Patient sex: M
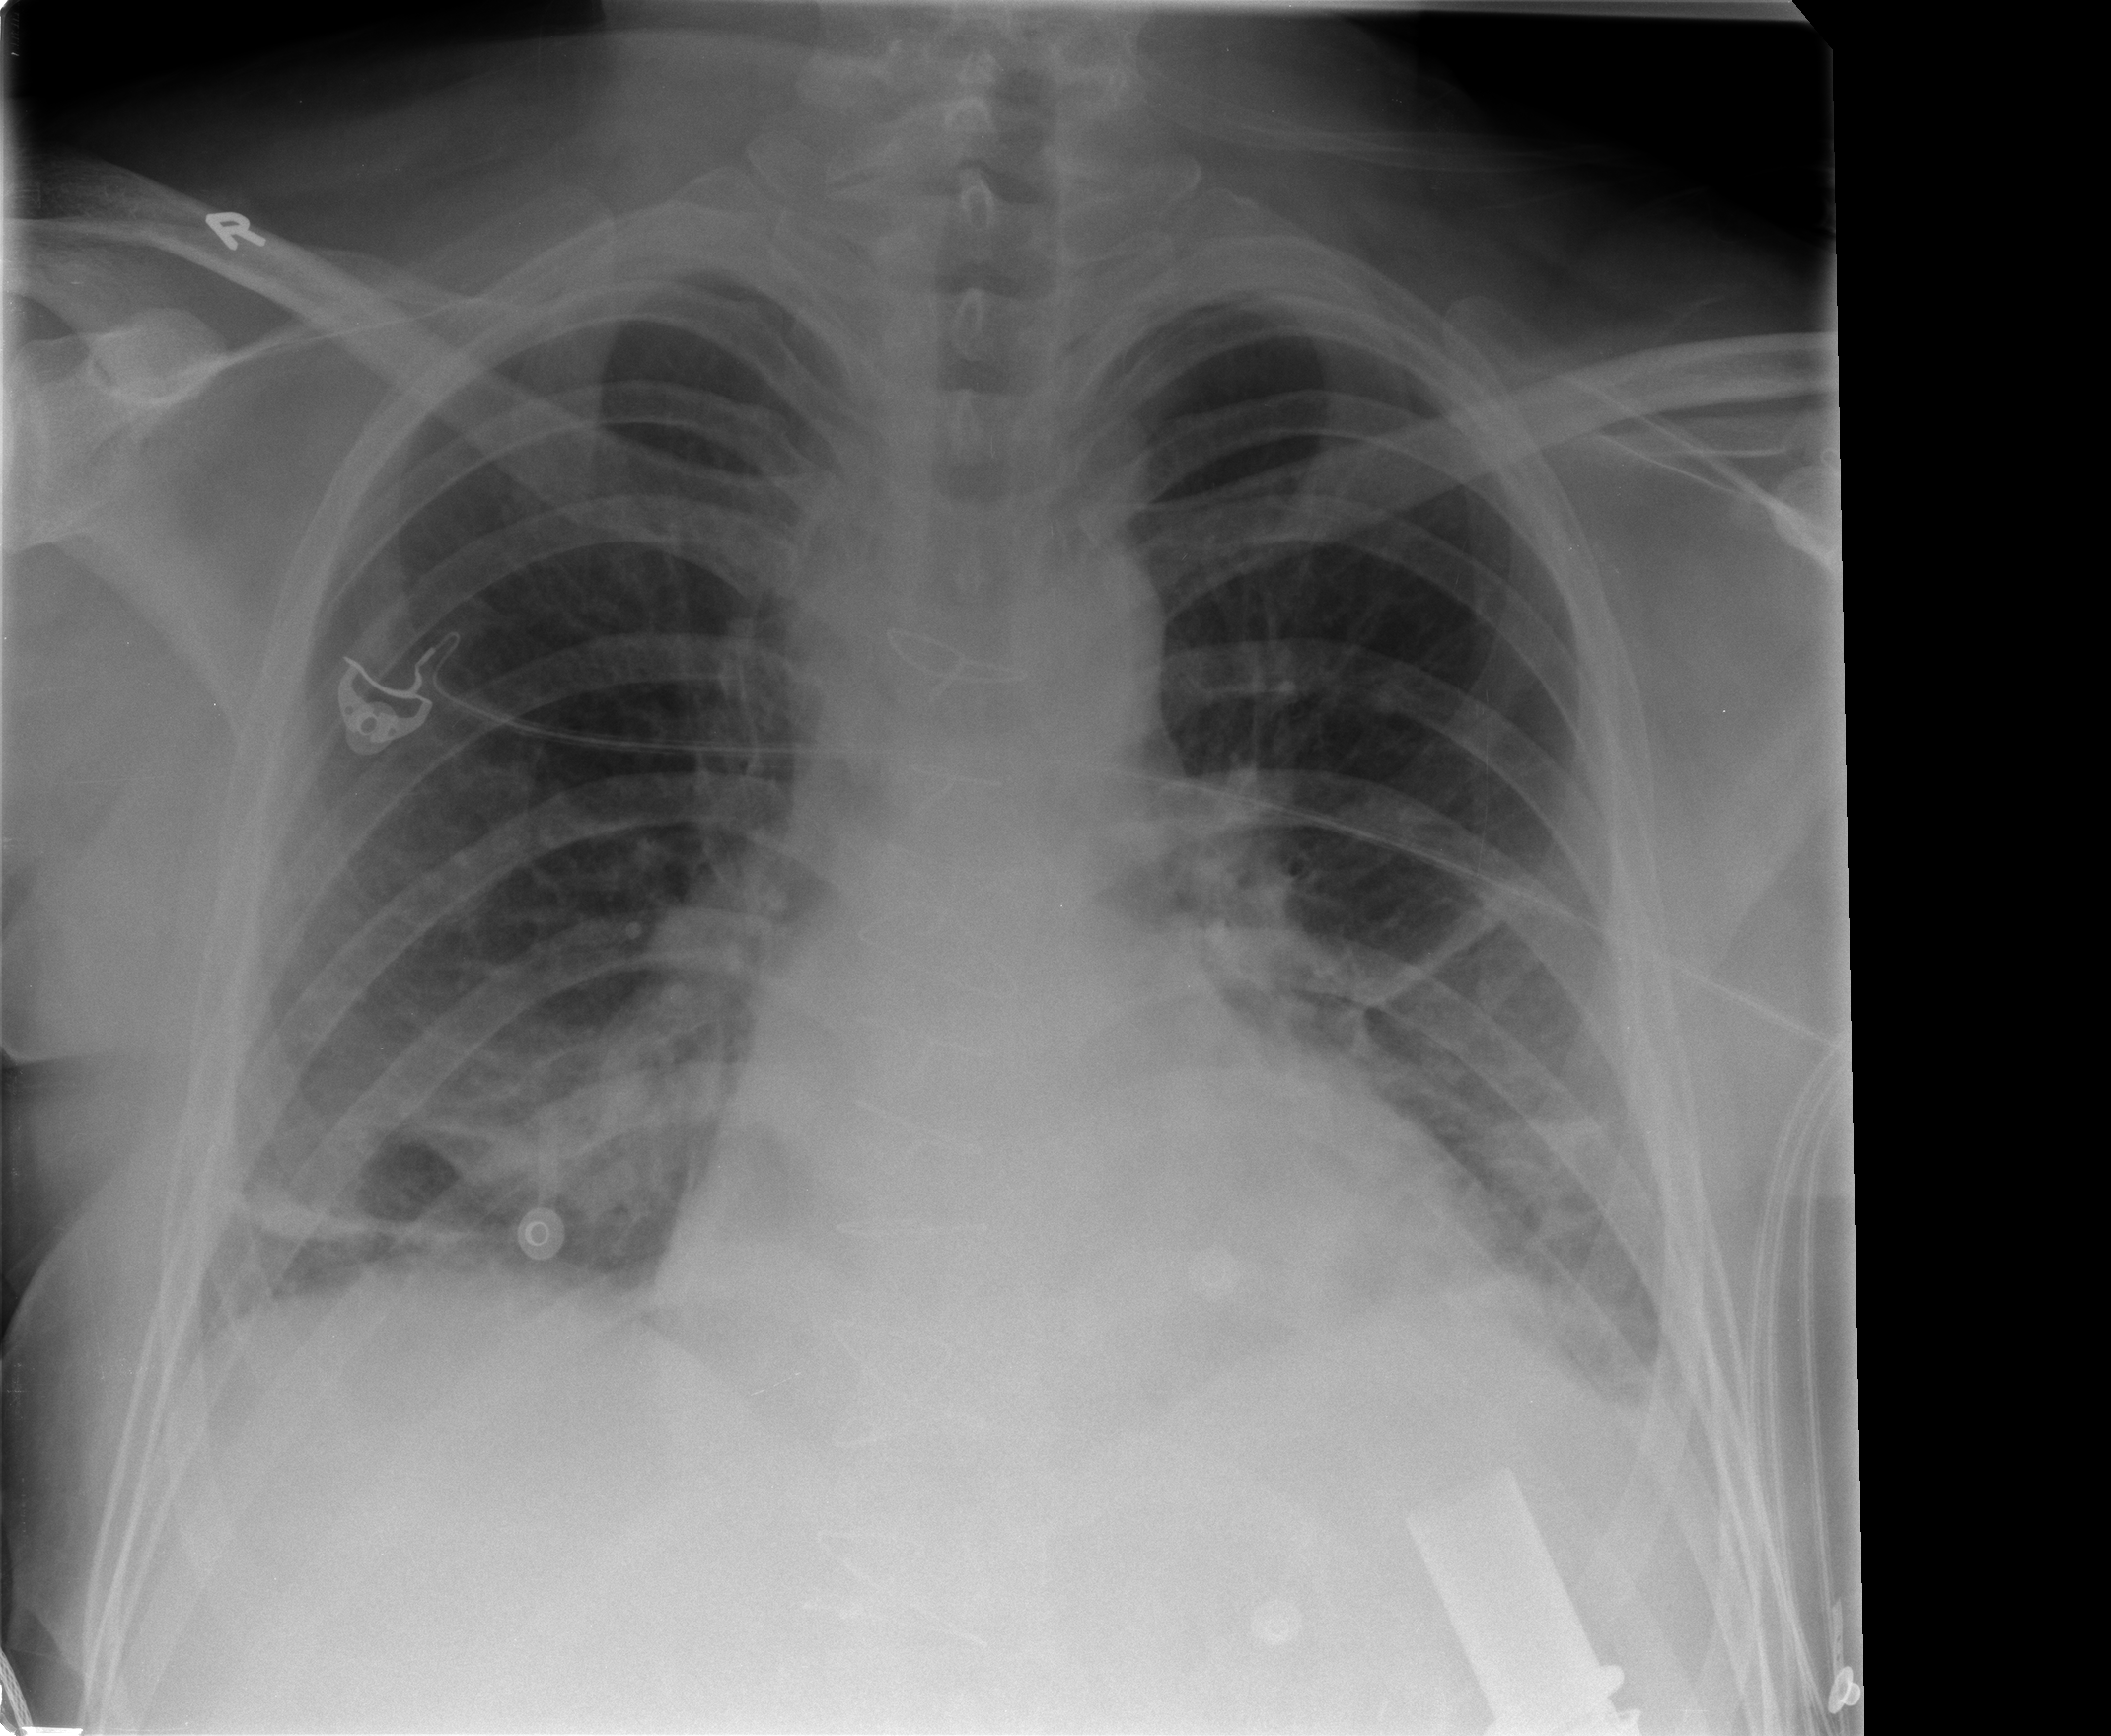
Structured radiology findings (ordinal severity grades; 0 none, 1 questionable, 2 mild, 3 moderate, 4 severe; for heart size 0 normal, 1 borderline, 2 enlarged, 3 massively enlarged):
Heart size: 2
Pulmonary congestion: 0
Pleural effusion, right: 2
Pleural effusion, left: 1
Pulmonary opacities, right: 0
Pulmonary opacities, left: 0
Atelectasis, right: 2
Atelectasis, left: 2